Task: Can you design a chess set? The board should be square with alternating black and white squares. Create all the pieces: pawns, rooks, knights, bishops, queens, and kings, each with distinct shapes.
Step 4692:
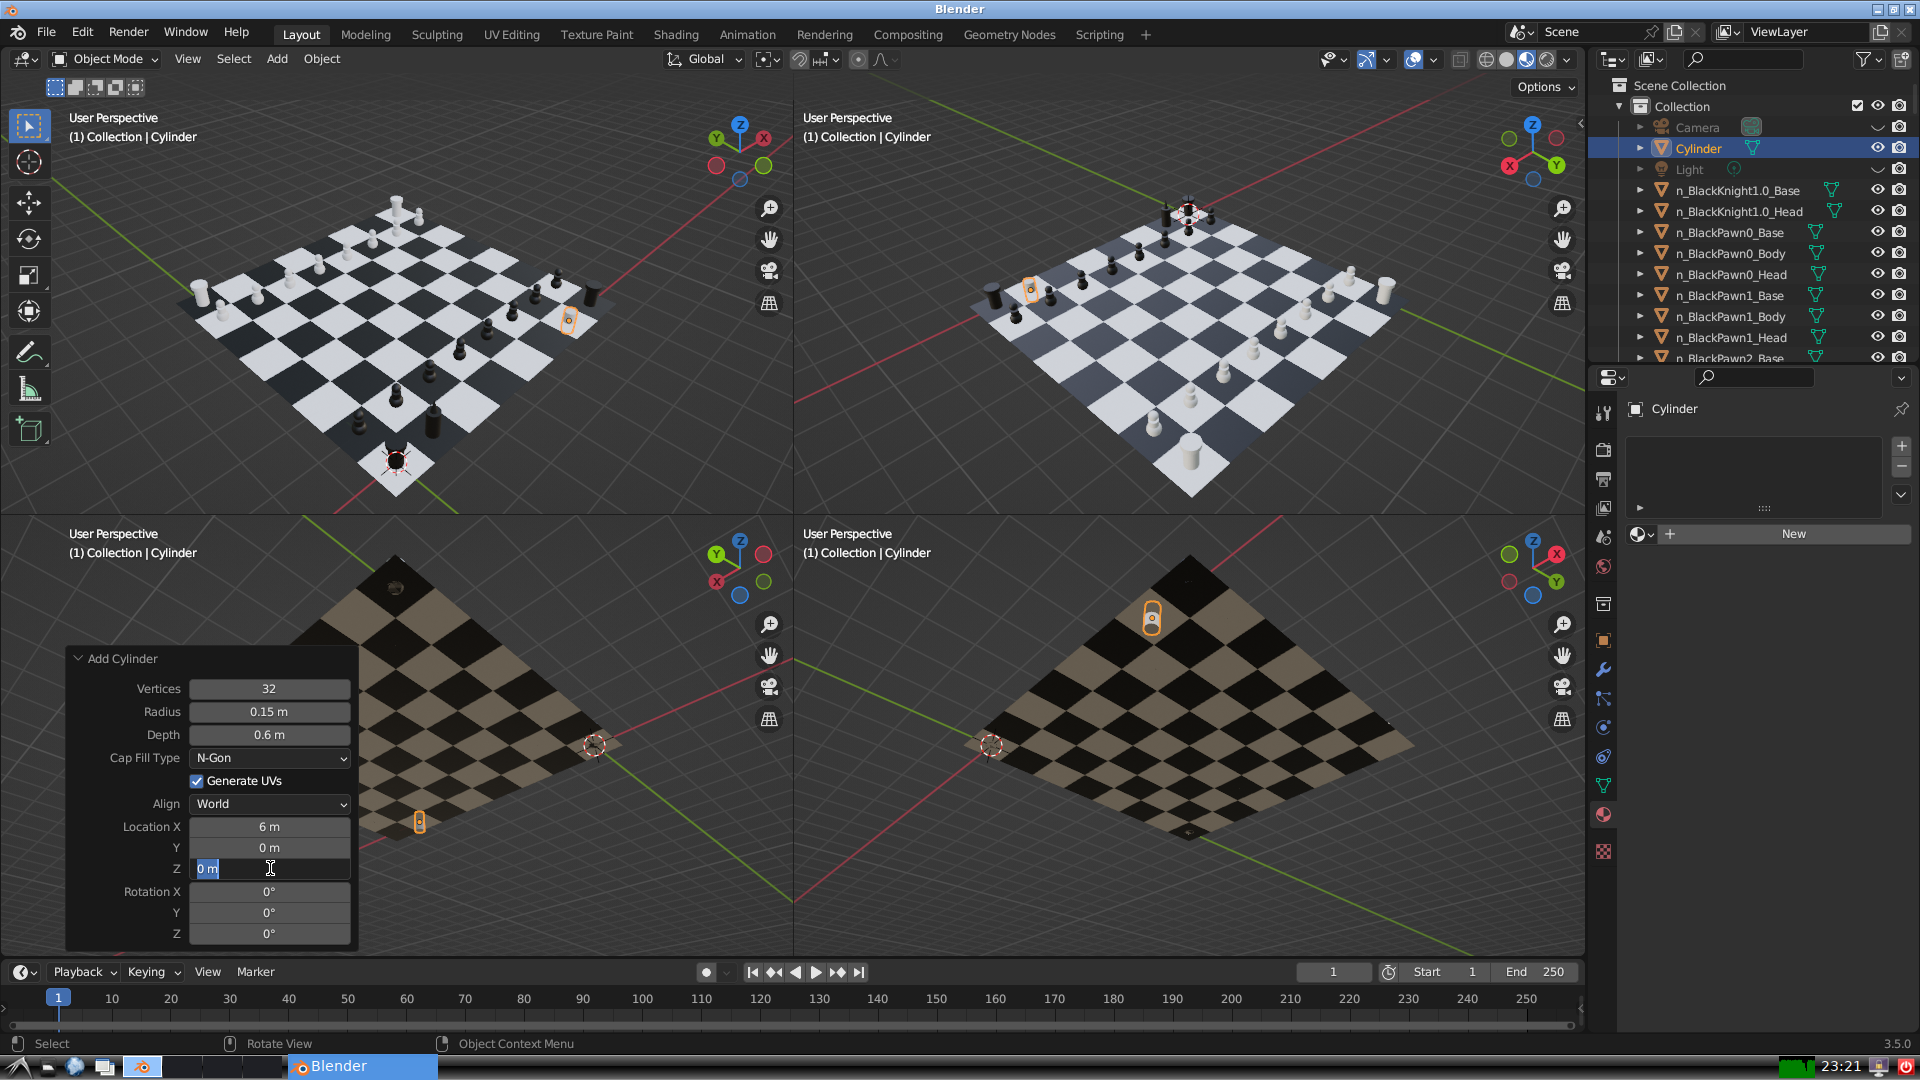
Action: input_text: 0.3